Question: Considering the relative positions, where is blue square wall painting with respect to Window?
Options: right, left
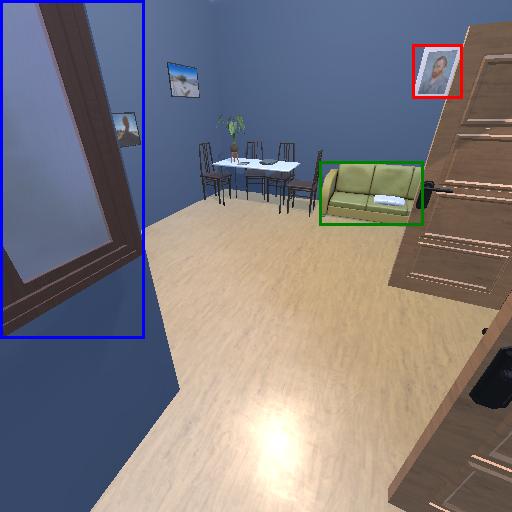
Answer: right